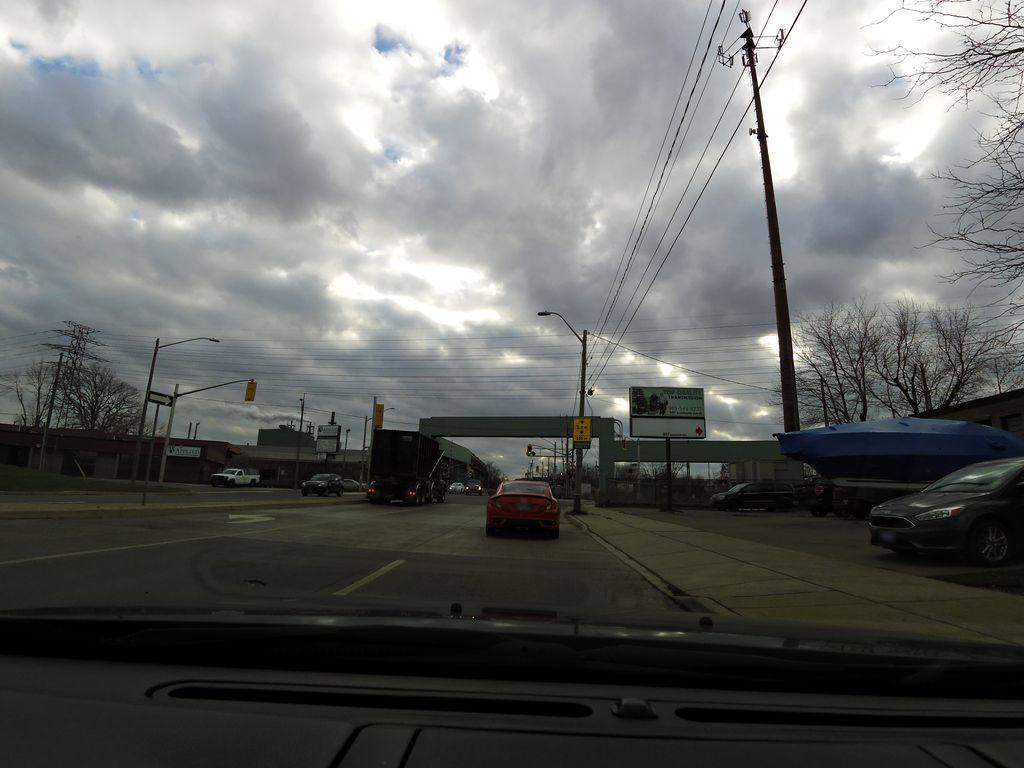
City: hamilton